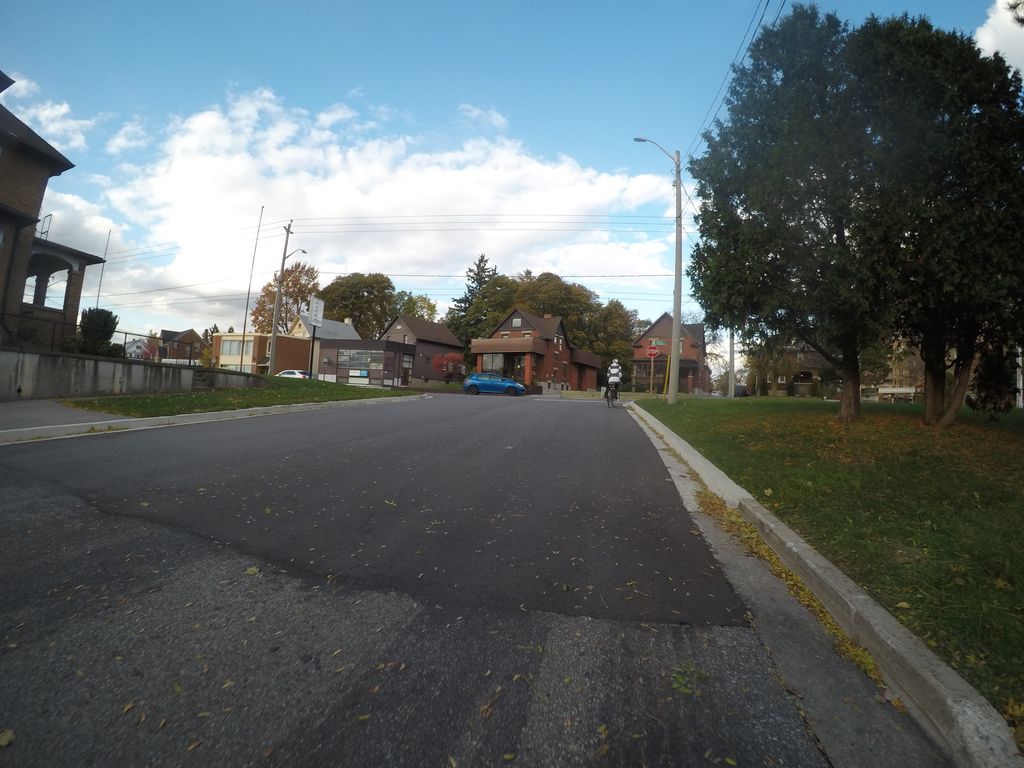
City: kitchener-waterloo